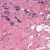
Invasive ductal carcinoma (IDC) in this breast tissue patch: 1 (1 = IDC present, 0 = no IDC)